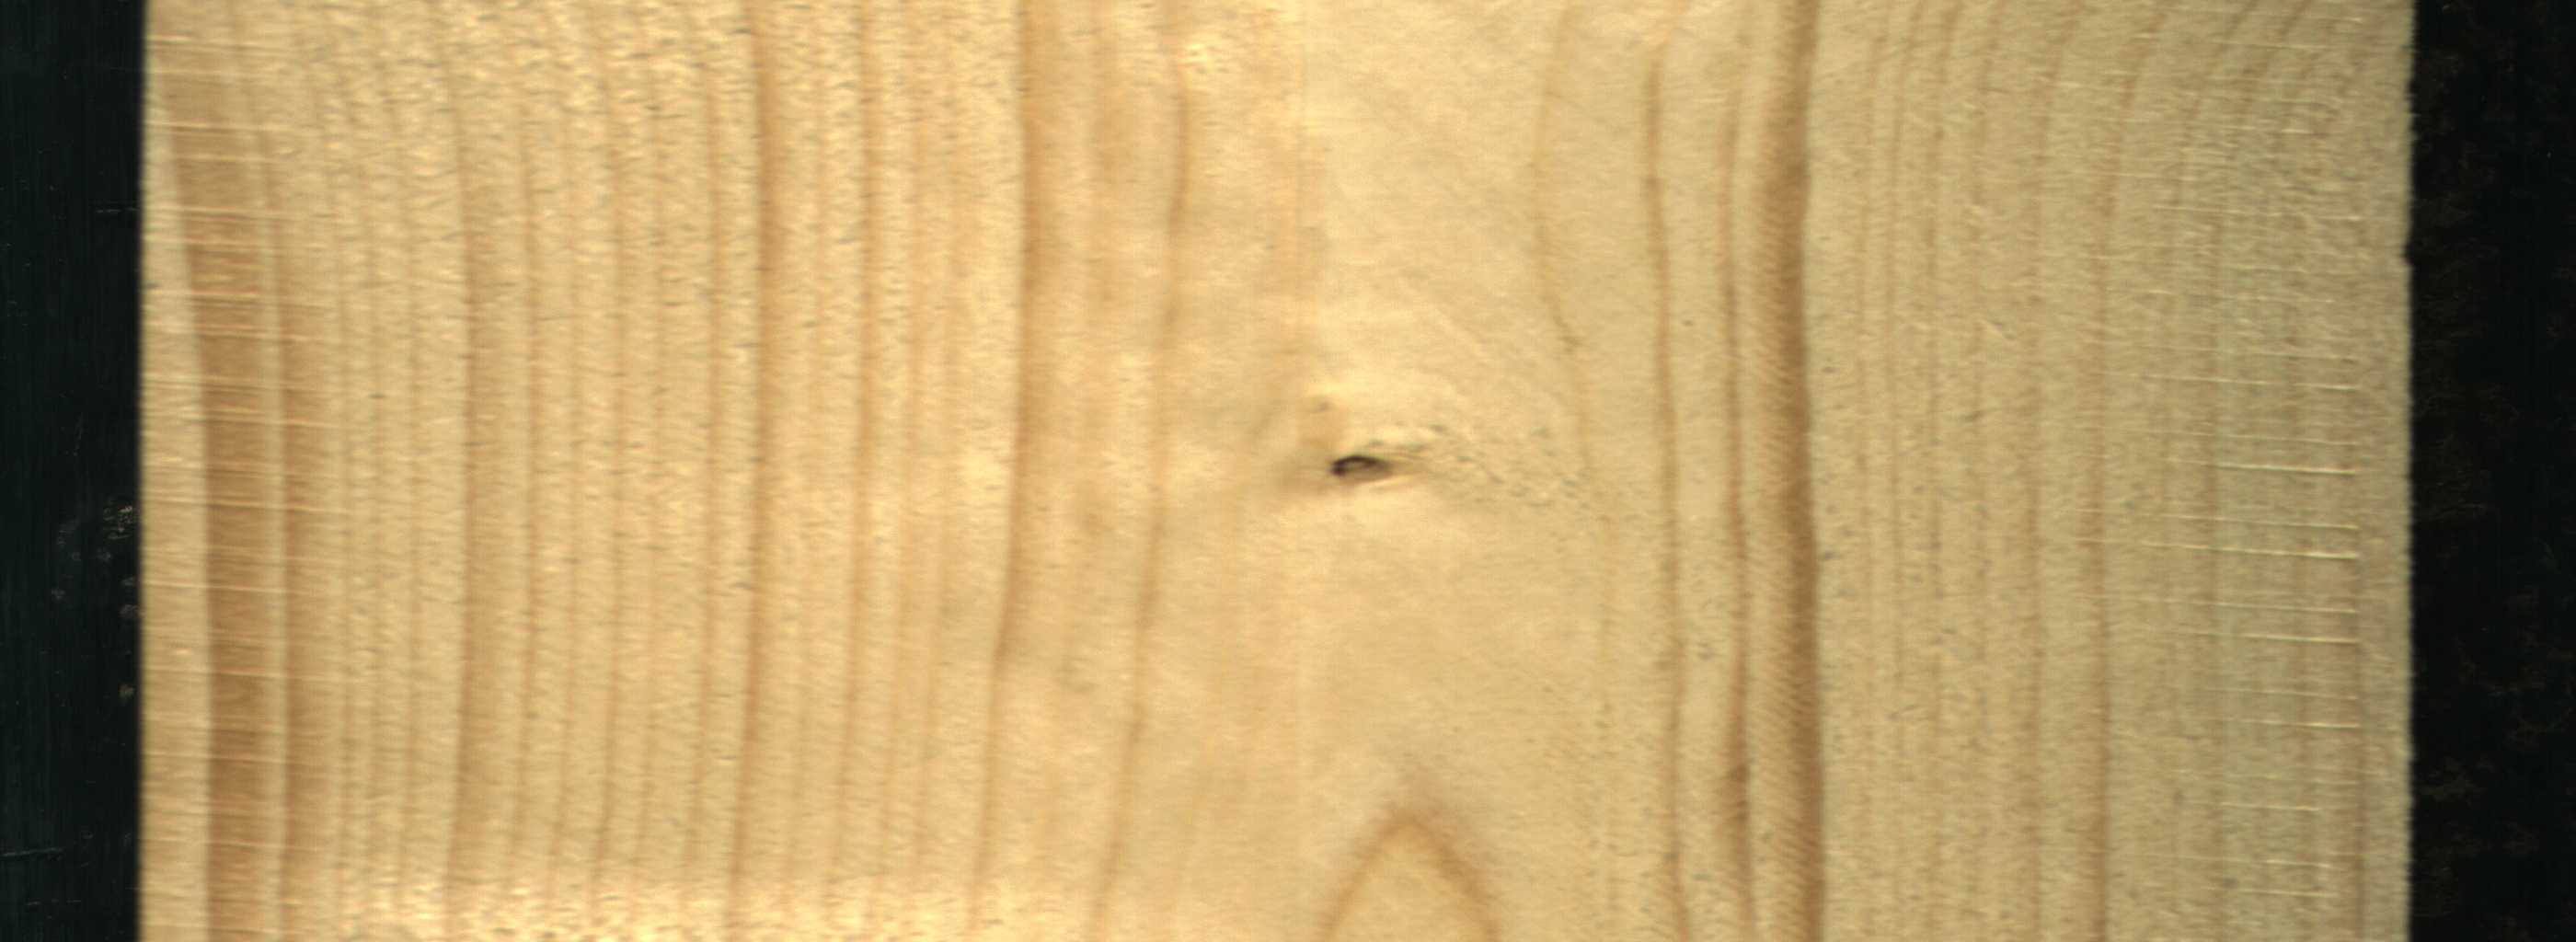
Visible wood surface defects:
Live_Knot